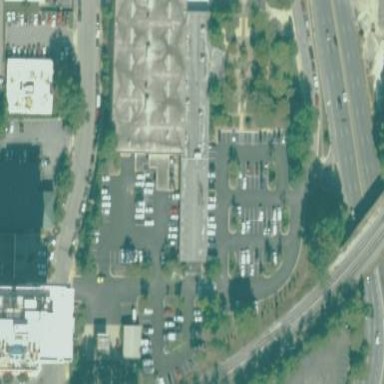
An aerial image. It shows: Commercial building.